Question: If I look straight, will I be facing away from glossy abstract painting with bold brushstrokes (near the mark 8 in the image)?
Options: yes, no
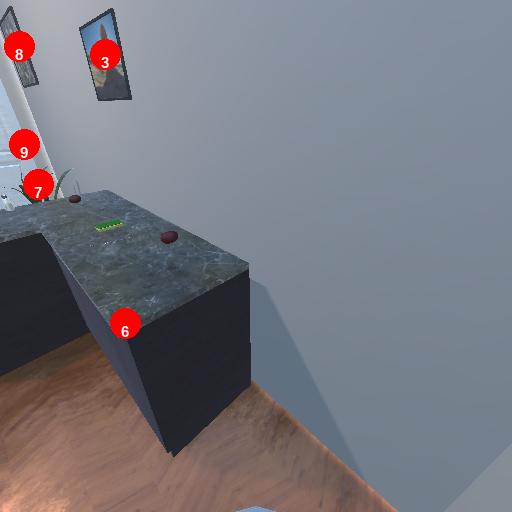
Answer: yes